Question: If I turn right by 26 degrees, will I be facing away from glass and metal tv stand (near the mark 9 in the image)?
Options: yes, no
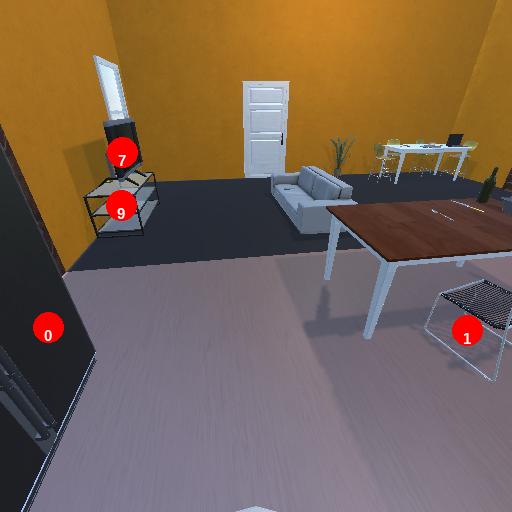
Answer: yes